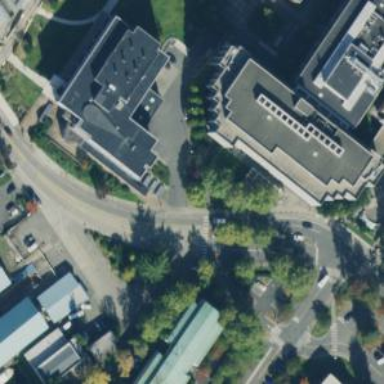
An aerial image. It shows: Building with gray roof and cornsilk-colored exterior.